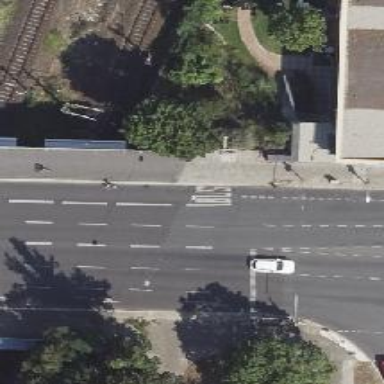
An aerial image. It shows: Secondary road with asphalt surface. There is separate sidewalk and cycleway that shares the busway on the left.